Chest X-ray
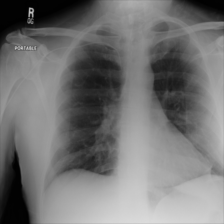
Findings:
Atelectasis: negative
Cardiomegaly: negative
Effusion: negative
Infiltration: negative
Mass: negative
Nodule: negative
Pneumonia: negative
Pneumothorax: negative
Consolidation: negative
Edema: negative
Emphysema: negative
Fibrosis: negative
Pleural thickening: negative
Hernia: negative